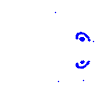
Particle: kaon